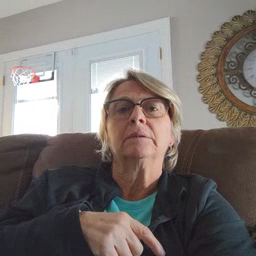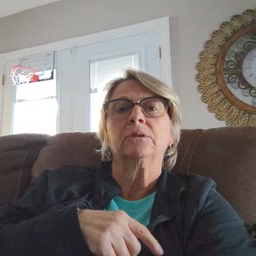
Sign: eye